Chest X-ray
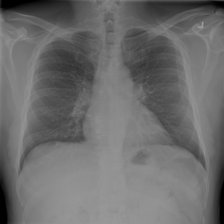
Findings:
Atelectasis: negative
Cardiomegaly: negative
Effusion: negative
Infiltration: positive
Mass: negative
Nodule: negative
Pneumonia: negative
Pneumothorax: negative
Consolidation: negative
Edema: negative
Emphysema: negative
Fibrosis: negative
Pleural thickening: negative
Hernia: negative